【题型】解答题　【知识点】平面几何　【难度】hard
如图，已知 $\triangle ABC$ 中，$\angle ACB=90^\circ$，$AC=3$，$BC=2$，点 $E$、$F$ 分别在边 $AC$、$AB$ 上（不与端点重合），$BE \perp CF$，垂足为点 $D$.\\[6pt]

(1) 当 $CE=1$ 时，求 $AF$ 的长；\\[4pt]
(2) 当 $BE=CF$ 时，求 $\tan\angle CBE$ 值；\\[4pt]
(3) 连接 $EF$，如果 $\triangle AEF$ 是直角三角形，求这时四边形 $BCEF$ 的面积.
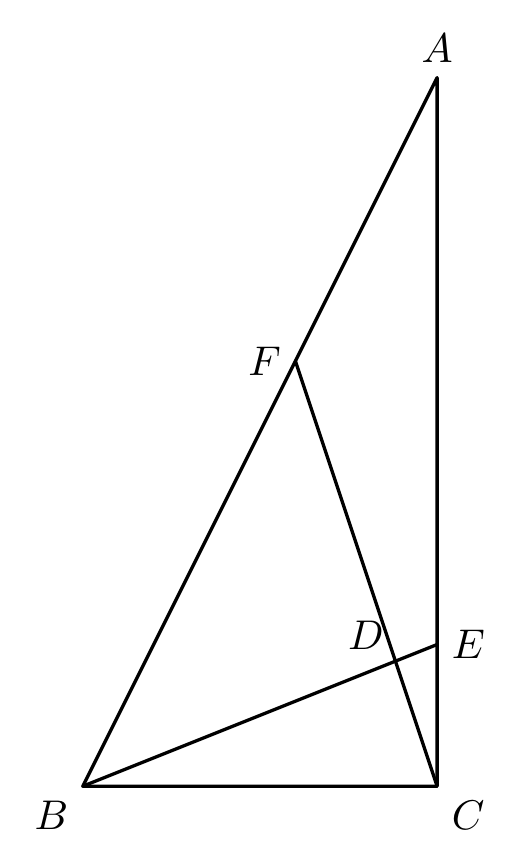
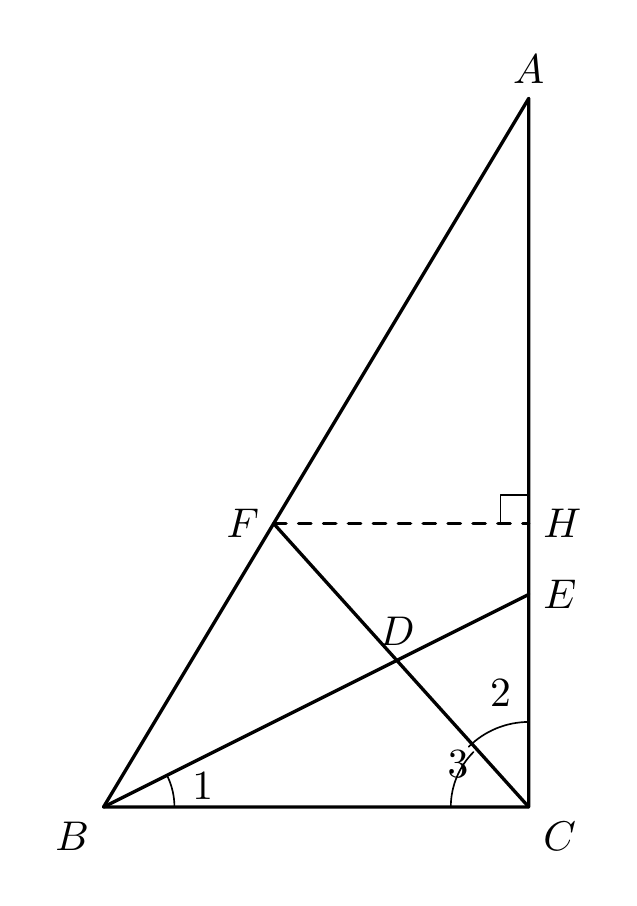
【解答】
\noindent
【答案】(1) $\dfrac{3\sqrt{13}}{7}$；\\[4pt]
(2) $\dfrac{1}{3}$；\\[4pt]
(3) $\dfrac{44\sqrt{10}-80}{27}$ 或 $\dfrac{4\sqrt{13}-8}{3}$。\\[6pt]
【知识点】公式法解一元二次方程、用勾股定理解三角形、相似三角形的判定与性质综合、解直角三角形的相关计算\\[12pt]

【分析】（1）过$F$作$FH \perp AC$，垂足为点$H$，利用等角的三角函数值相等可得$\dfrac{FH}{CH}=\dfrac{EC}{BC}=\dfrac{1}{2}$，$\tan A=\dfrac{BC}{AC}=\dfrac{2}{3}=\dfrac{FH}{AH}$，设$FH=2x$，则$AH=3x$，可得$CH=4x$，所以$AC=AH+CH=7x=3$，求出$x$值，再利用勾股定理求出$AF$即可；\\[4pt]
（2）同（1）思路，证$\triangle FHC \cong \triangle ECB$（AAS），即可得解；\\[4pt]
（3）分两种情况讨论，$\angle AEF$为直角或$\angle AFE$为直角，然后利用相似三角形得出比例线段，设参建立方程求解即可。\\[6pt]

【详解】（1）解：过$F$作$FH \perp AC$，垂足为点$H$，\\[4pt]

$\because BE \perp CF$，\\[4pt]
$\therefore \angle CDB=90^\circ$，\\[4pt]
$\therefore \angle 1+\angle 3=90^\circ$，$\angle 2+\angle 3=90^\circ$，\\[4pt]
$\therefore \angle 1=\angle 2$，\\[4pt]
$\therefore \tan\angle 1=\tan\angle 2$，即$\dfrac{FH}{CH}=\dfrac{EC}{BC}=\dfrac{1}{2}$，\\[4pt]
$\tan A=\dfrac{BC}{AC}=\dfrac{2}{3}=\dfrac{FH}{AH}$，\\[4pt]
设$FH=2x$，则$AH=3x$，\\[4pt]
$AF=\sqrt{AH^2+FH^2}=\sqrt{13}x$，\\[4pt]
$CH=4x$，\\[4pt]
$\because AC=AH+CH=3x+4x=3$，\\[4pt]
$\therefore x=\dfrac{3}{7}$，\\[4pt]
$\therefore AF=\sqrt{13}x=\dfrac{3\sqrt{13}}{7}$；\\[6pt]

（2）解：过$F$作$FH \perp AC$，垂足为点$H$，\\[4pt]

由（1）知，$\angle 1=\angle 2$，\\[4pt]
$\because \angle ECB=\angle FHC=90^\circ$，$CF=BE$，\\[4pt]
$\therefore \triangle FHC \cong \triangle ECB$（AAS），\\[4pt]
$\therefore BC=CH=2$，$FH=CE$，\\[4pt]
$\therefore AH=AC-CH=1$，\\[4pt]
$\because \tan A=\dfrac{BC}{AC}=\dfrac{2}{3}=\dfrac{FH}{AH}$，\\[4pt]
$\therefore FH=\dfrac{2}{3}=CE$，\\[4pt]
$\therefore \tan\angle CBE=\dfrac{CE}{BC}=\dfrac{1}{3}$；\\[6pt]

（3）解：$\textcircled{1}$当$\angle AEF=90^\circ$时，\\[4pt]

此时$FE \parallel BC$，\\[4pt]
$\because \tan A=\dfrac{FE}{AE}=\dfrac{BC}{AC}=\dfrac{2}{3}$，\\[4pt]
$\therefore$ 设$EF=2x$，则$AE=3x$，\\[4pt]
$\therefore EC=3-3x$，\\[4pt]
$\because 3-3x>0$，\\[4pt]
$\therefore x<1$，\\[4pt]
$\because \angle 1=\angle 2$，$\angle BCE=\angle CEF=90^\circ$，\\[4pt]
$\therefore \triangle CBE \backsim \triangle ECF$，\\[4pt]
$\therefore \dfrac{EC}{EF}=\dfrac{CB}{EC}$，即$\dfrac{3-3x}{2x}=\dfrac{2}{3-3x}$，\\[4pt]
解得$x=\dfrac{11 \pm 2\sqrt{10}}{9}$，\\[4pt]
$\because x<1$，\\[4pt]
$\therefore x=\dfrac{11-2\sqrt{10}}{9}$，\\[4pt]
$\because S_{\text{四边形}BCEF}=S_{\triangle ABC}-S_{\triangle AFE}$，\\[4pt]
$=\dfrac{1}{2} \times 2 \times 3 - \dfrac{1}{2} \times 2x \cdot 3x$\\[4pt]
$=3-3x^2$\\[4pt]
$=\dfrac{44\sqrt{10}-80}{27}$；\\[6pt]

$\textcircled{2}$当$\angle AFE=90^\circ$时，\\[4pt]

$\because \angle 1=\angle 2$，$\angle BDC=\angle EDC$，\\[4pt]
$\therefore \triangle EDC \backsim \triangle CDB$，\\[4pt]
$\therefore \dfrac{CD}{BD}=\dfrac{ED}{CD}$，即$CD^2=BD \cdot DE$，\\[4pt]
同理$\triangle DEF \backsim \triangle DFB$，得$DF^2=DE \cdot DB$，\\[4pt]
$\therefore CD^2=DF^2$，即$CD=DF$，\\[4pt]
又$\because BE \perp CF$，\\[4pt]
$\therefore EF=EC$，\\[4pt]
$\because \tan A=\dfrac{FE}{AF}=\dfrac{BC}{AC}=\dfrac{2}{3}$，\\[4pt]
$\therefore$ 设$EF=2x=CE$，则$AF=3x$，\\[4pt]
$\therefore AE=\sqrt{13}x$，\\[4pt]
$\therefore AC=AE+CE=(\sqrt{13}+2)x=3$，\\[4pt]
解得$x=\dfrac{3}{\sqrt{13}+2}=\dfrac{\sqrt{13}-2}{3}$，\\[4pt]
$\therefore S_{\text{四边形}BCEF}=S_{\triangle ABC}-S_{\triangle AFE}$\\[4pt]
$=\dfrac{1}{2} \times 2 \times 3 - \dfrac{1}{2} \times 3x \times 2x$\\[4pt]
$=3-3x^2$\\[4pt]
$=\dfrac{4\sqrt{13}-8}{3}$。
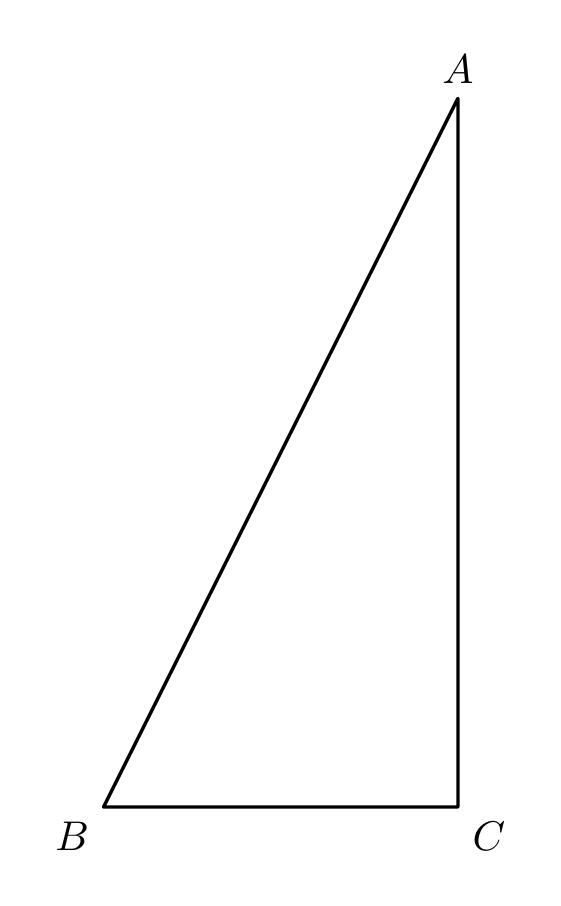
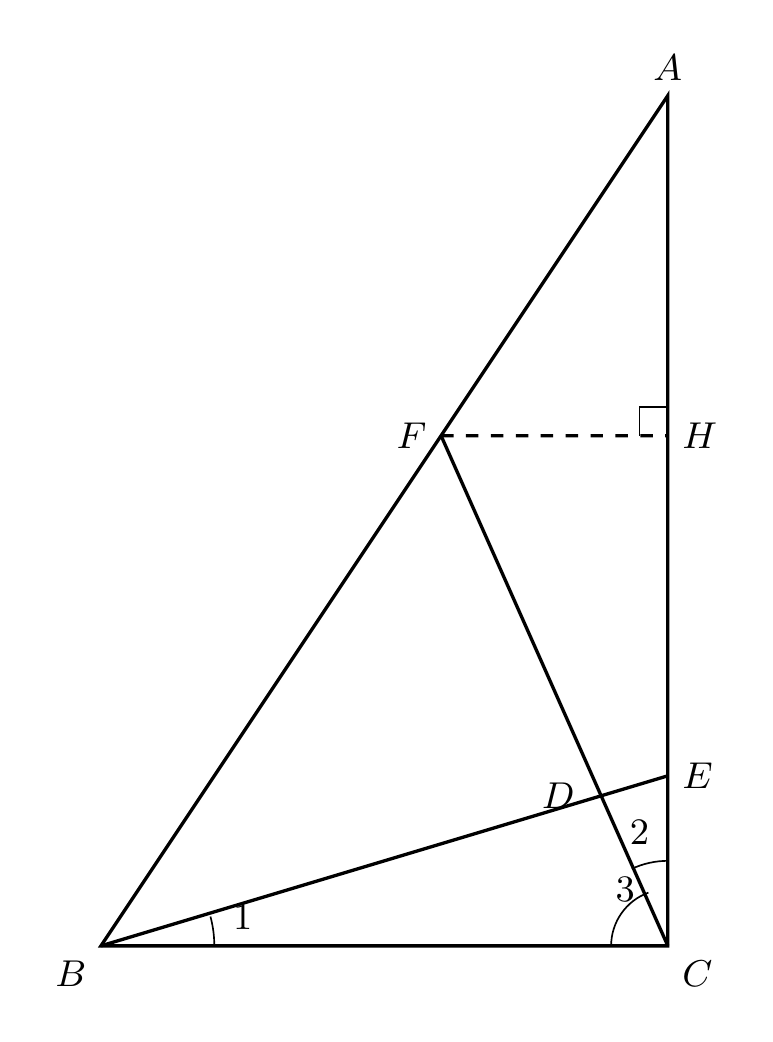
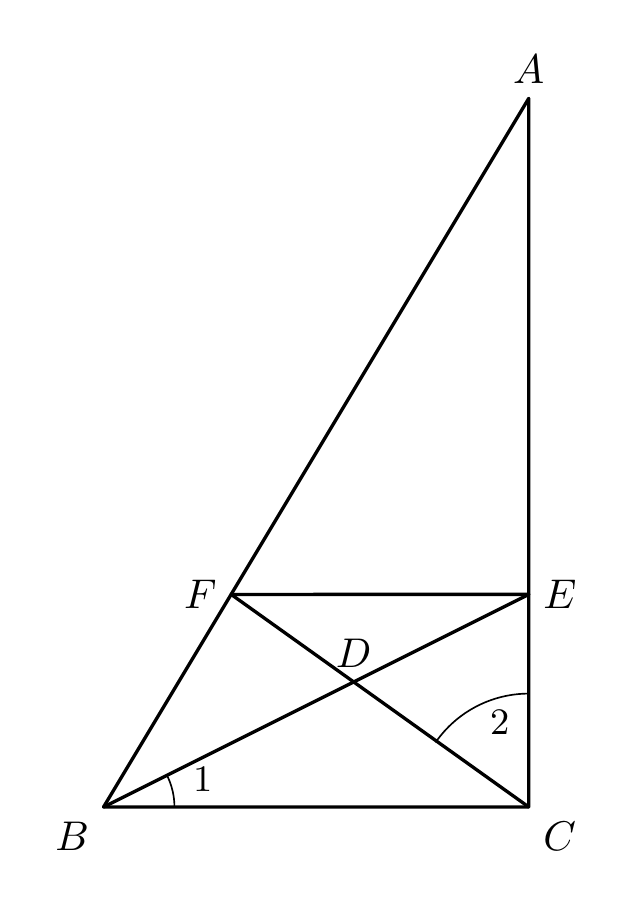
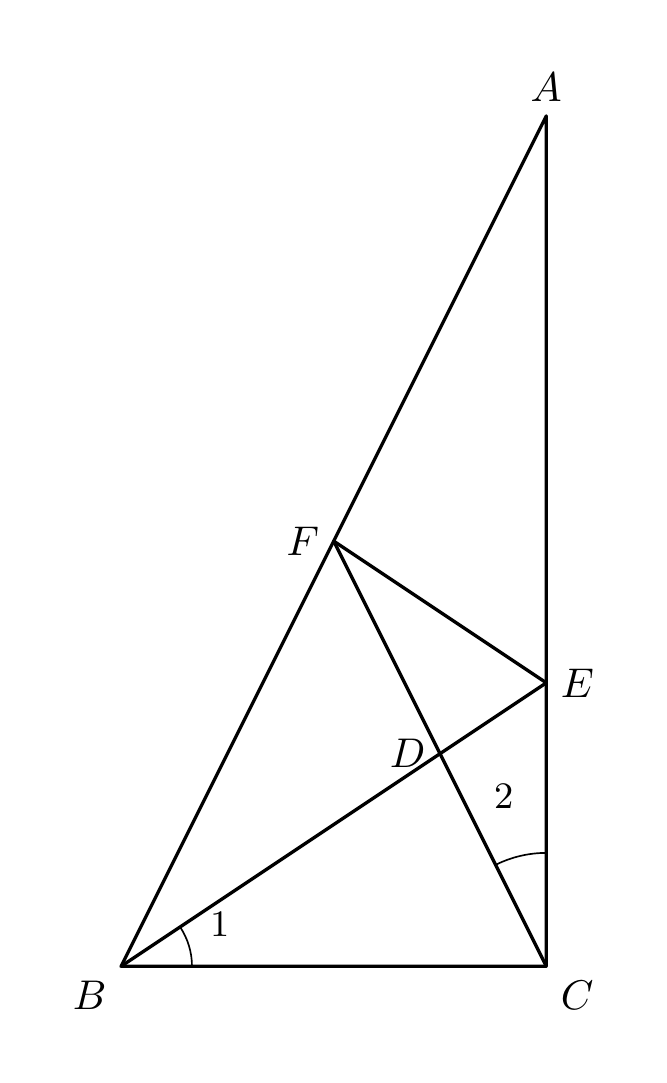